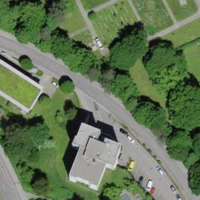
EUNIS habitat code: 53
Species observed at this site:
Carpinus betulus